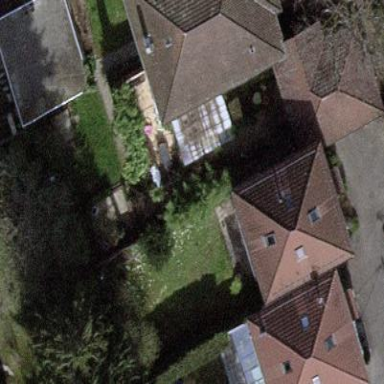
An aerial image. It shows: Garden surrounded by fence.